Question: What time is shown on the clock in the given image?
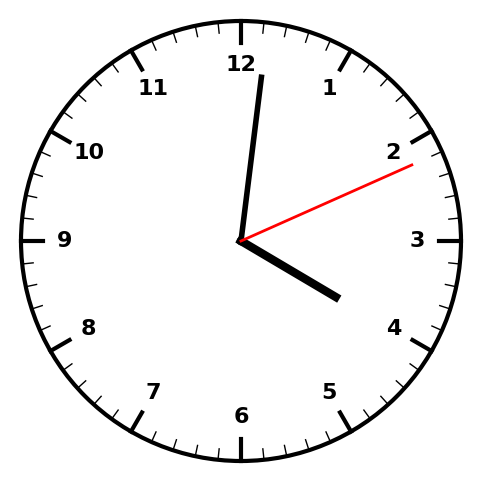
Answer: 04:01:11